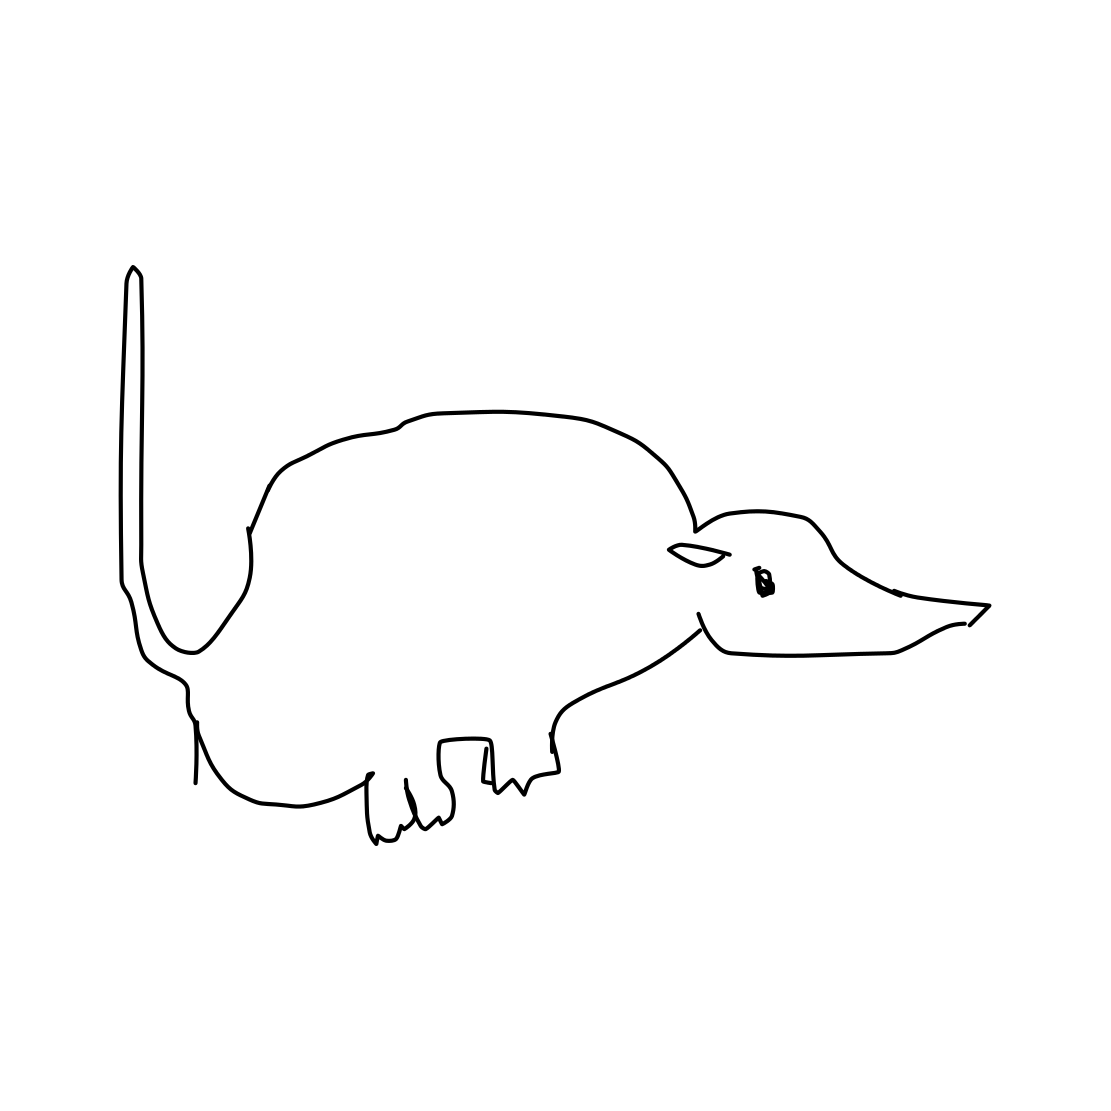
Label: mouse (animal)